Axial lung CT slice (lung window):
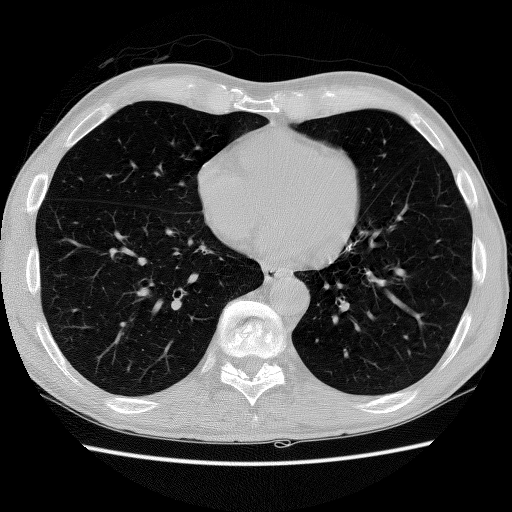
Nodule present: no